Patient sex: M
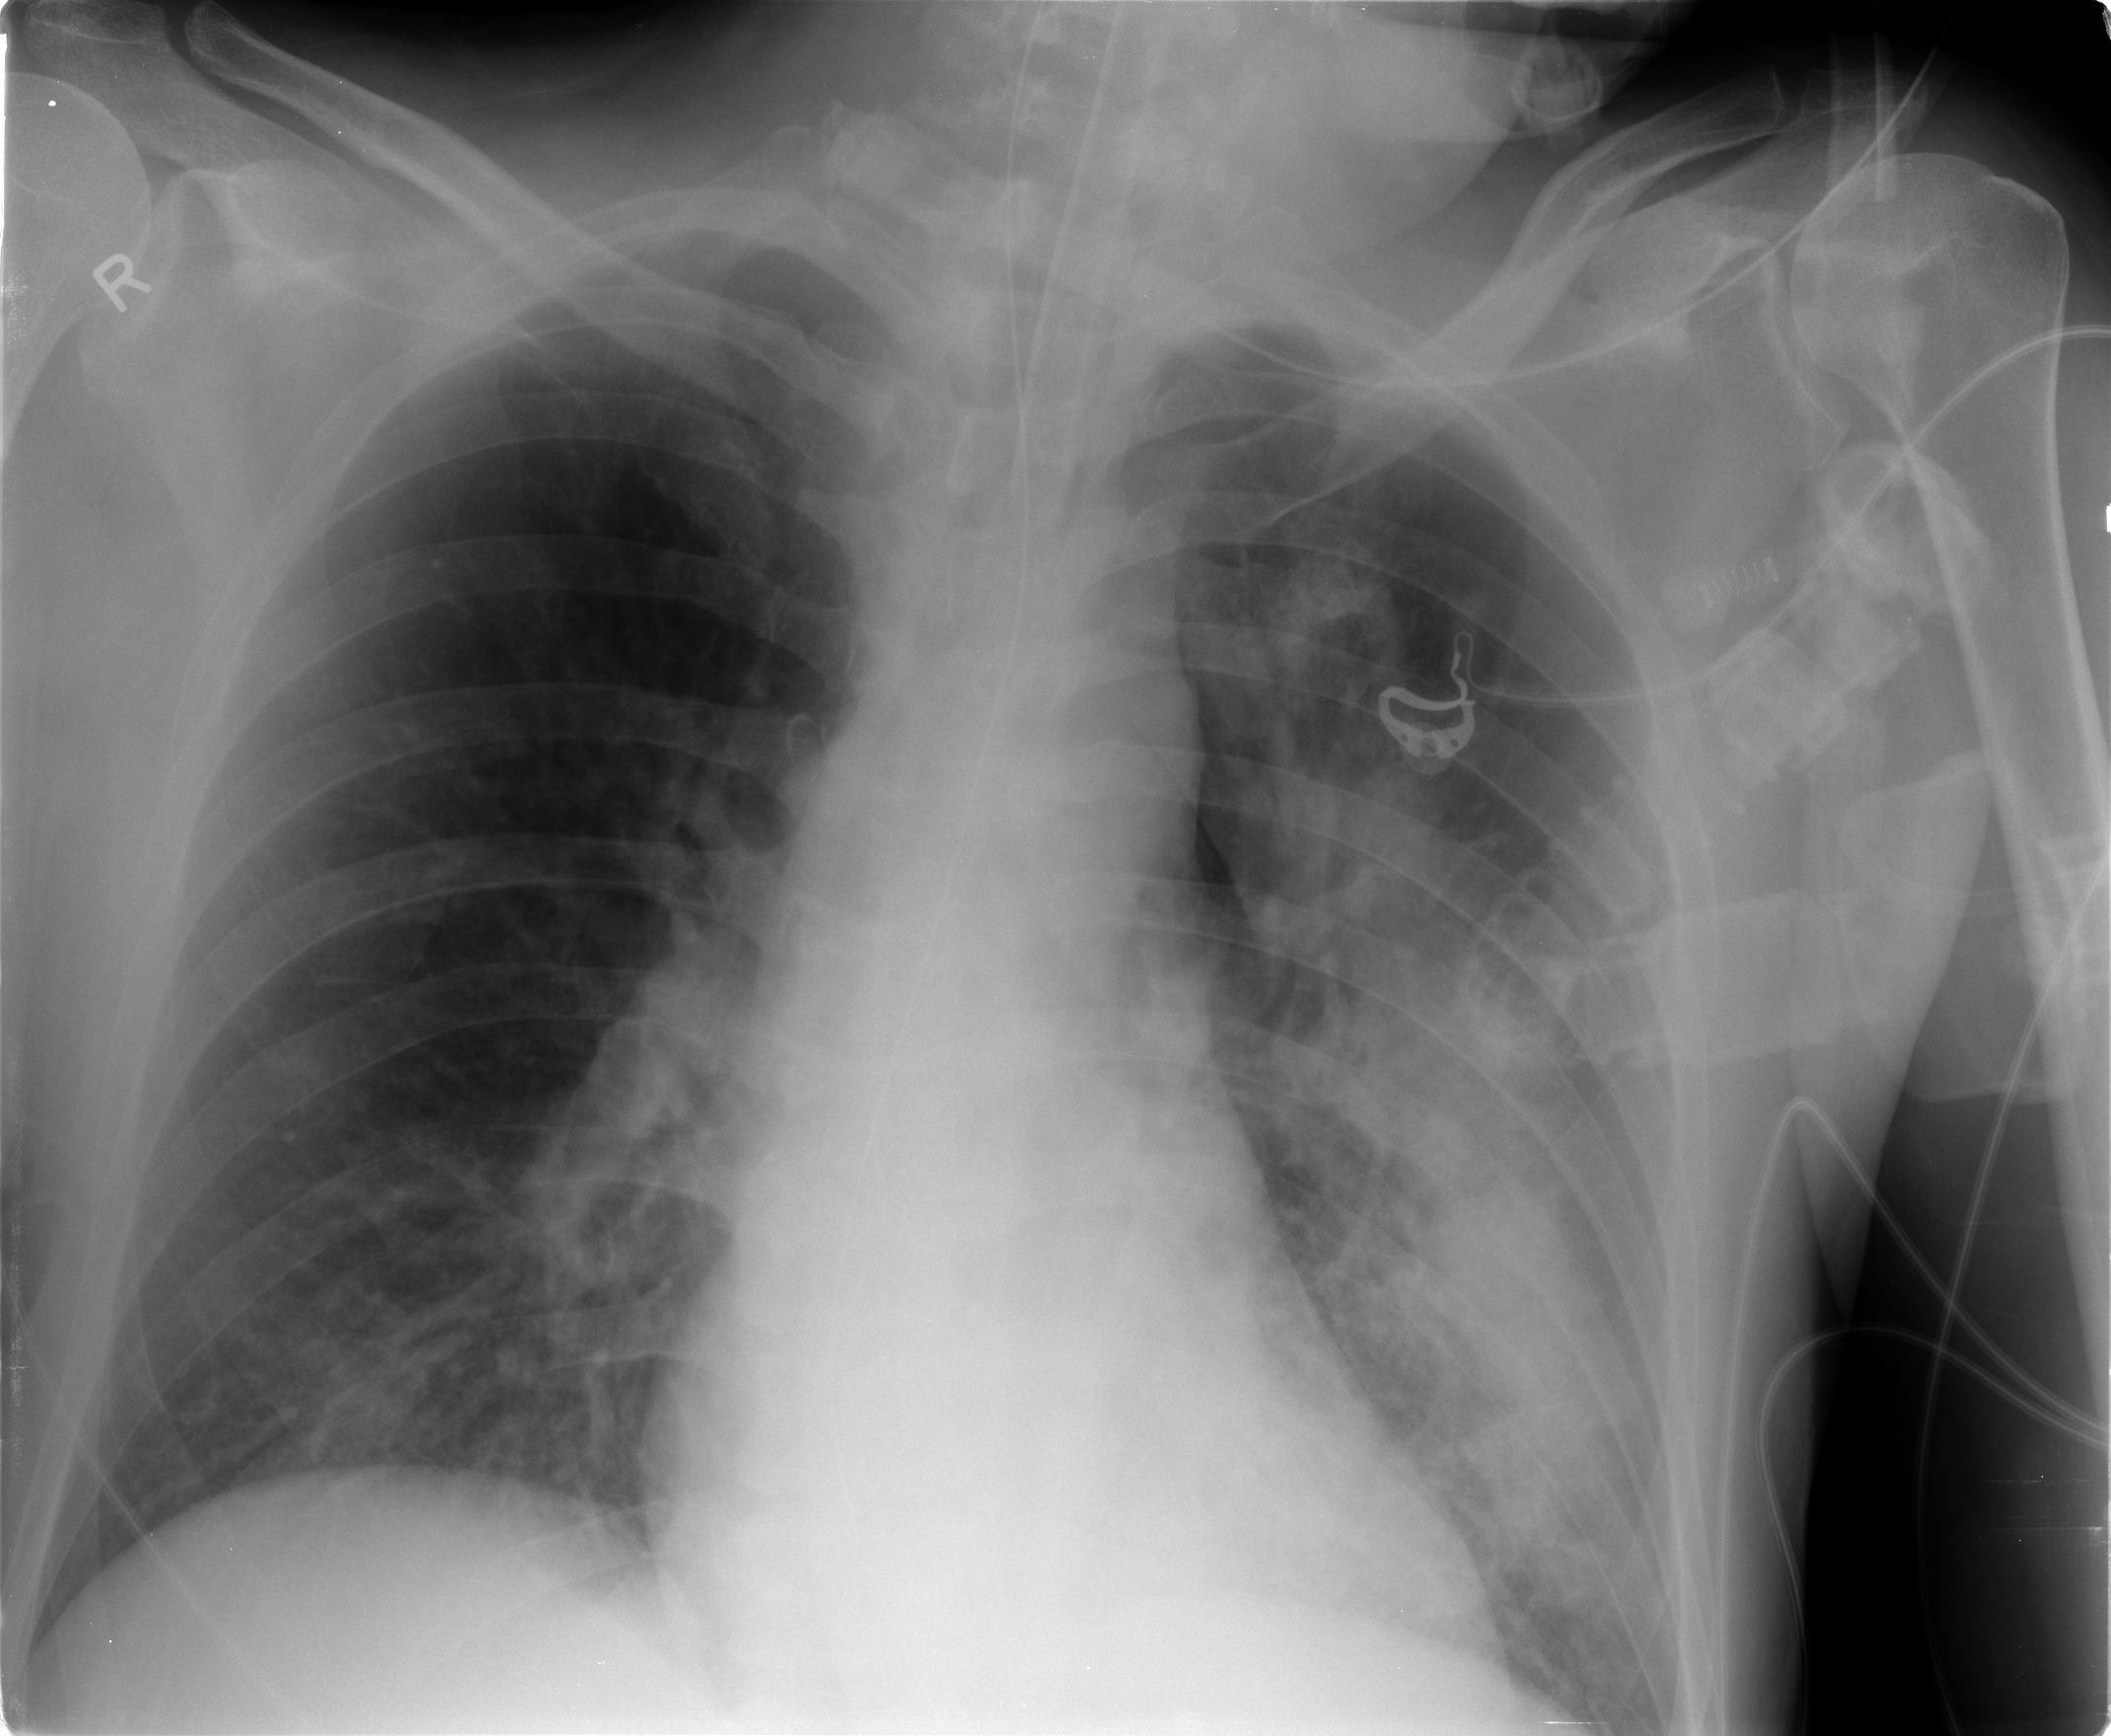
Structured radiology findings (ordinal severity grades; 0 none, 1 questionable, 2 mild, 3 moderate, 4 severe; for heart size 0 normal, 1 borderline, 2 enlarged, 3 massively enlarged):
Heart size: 0
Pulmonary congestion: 0
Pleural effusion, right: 0
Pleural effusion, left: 0
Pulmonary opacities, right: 2
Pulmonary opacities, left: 4
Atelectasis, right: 0
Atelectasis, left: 3